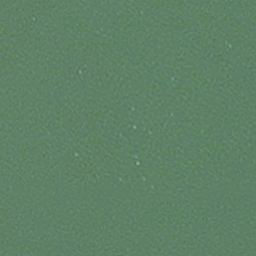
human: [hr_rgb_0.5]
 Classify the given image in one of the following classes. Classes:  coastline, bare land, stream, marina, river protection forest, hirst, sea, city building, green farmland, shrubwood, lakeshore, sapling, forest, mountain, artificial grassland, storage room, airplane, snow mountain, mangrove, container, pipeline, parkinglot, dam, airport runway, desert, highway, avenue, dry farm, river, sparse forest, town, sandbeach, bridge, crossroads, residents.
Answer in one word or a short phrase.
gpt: sea